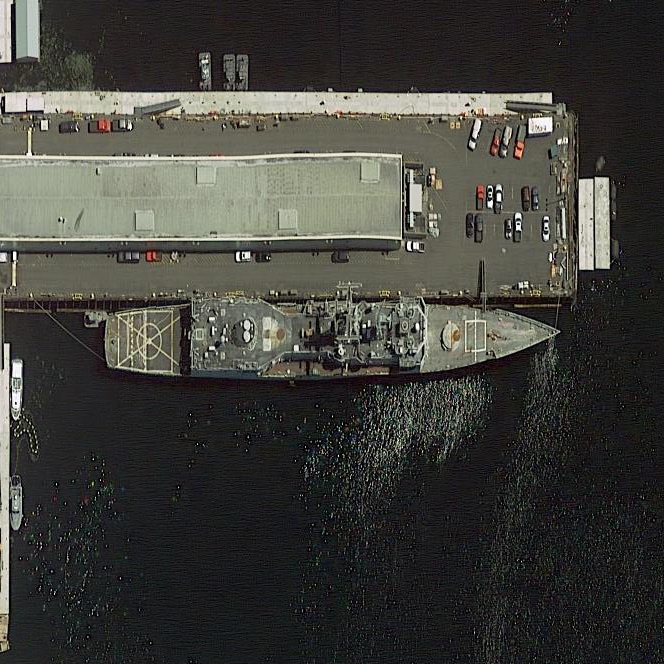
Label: cruiser